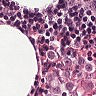
Metastatic tissue present: yes